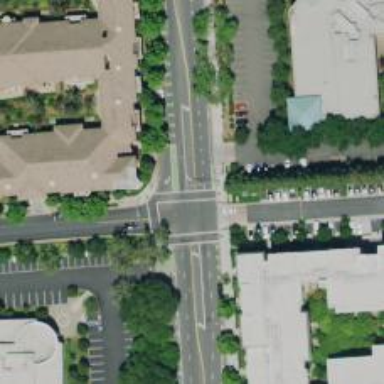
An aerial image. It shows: Solid stop line on the road.